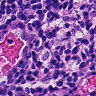
Metastatic tissue present: no